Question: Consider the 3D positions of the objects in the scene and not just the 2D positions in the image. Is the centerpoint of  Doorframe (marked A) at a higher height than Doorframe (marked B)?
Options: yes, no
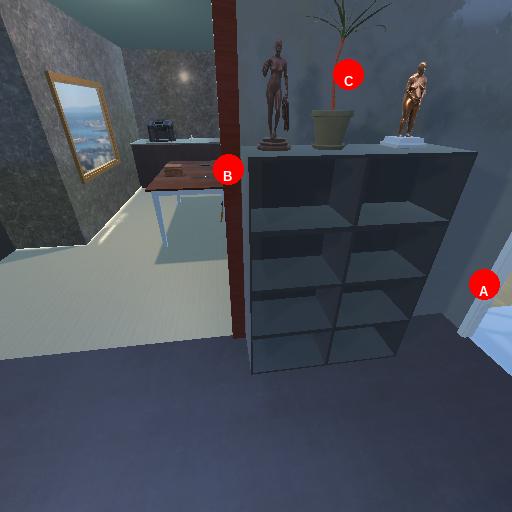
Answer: yes